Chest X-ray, PA view. Patient: 49 years old, sex F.
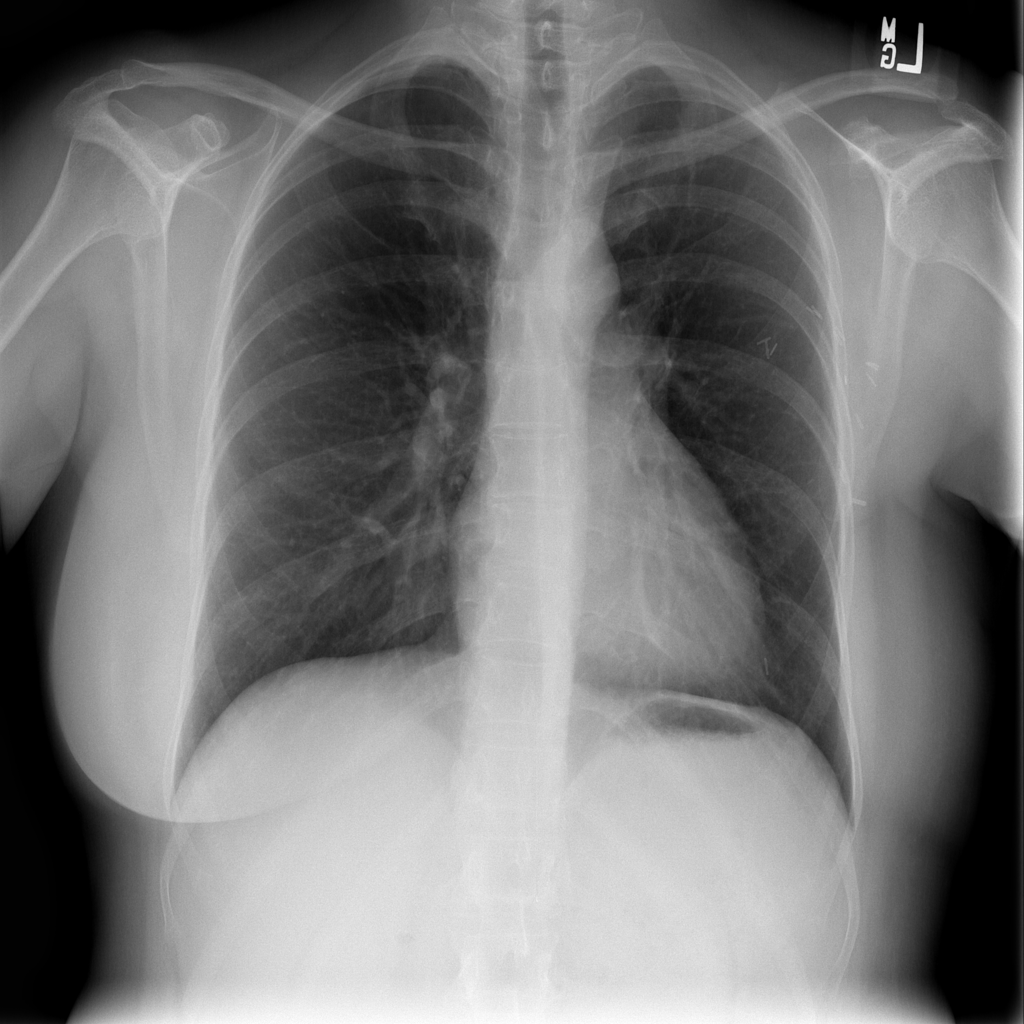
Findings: No Finding